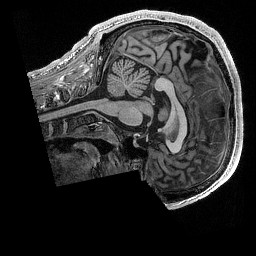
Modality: T1w
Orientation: sagittal
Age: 36
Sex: male
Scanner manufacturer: siemens
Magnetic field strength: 3 T
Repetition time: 2.53 s
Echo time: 0.0033 s